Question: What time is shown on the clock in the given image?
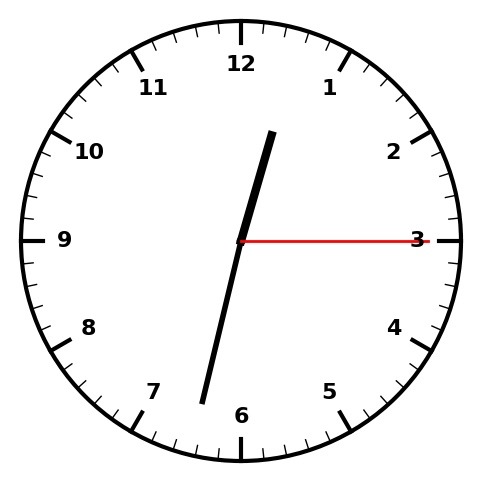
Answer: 12:32:15